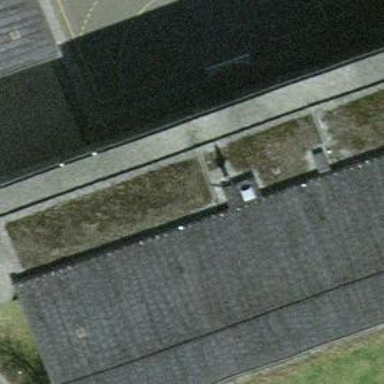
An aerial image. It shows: School building.